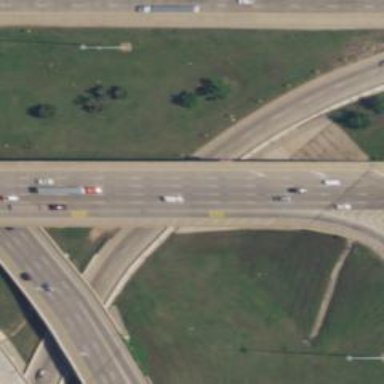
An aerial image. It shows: Motorway junction.